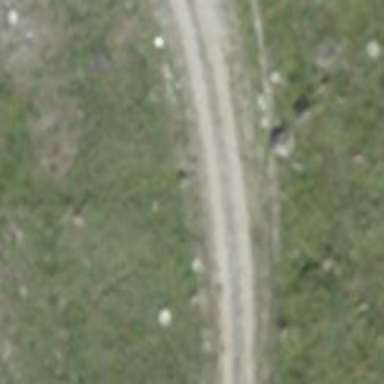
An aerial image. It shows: Ground track with grade3 quality.